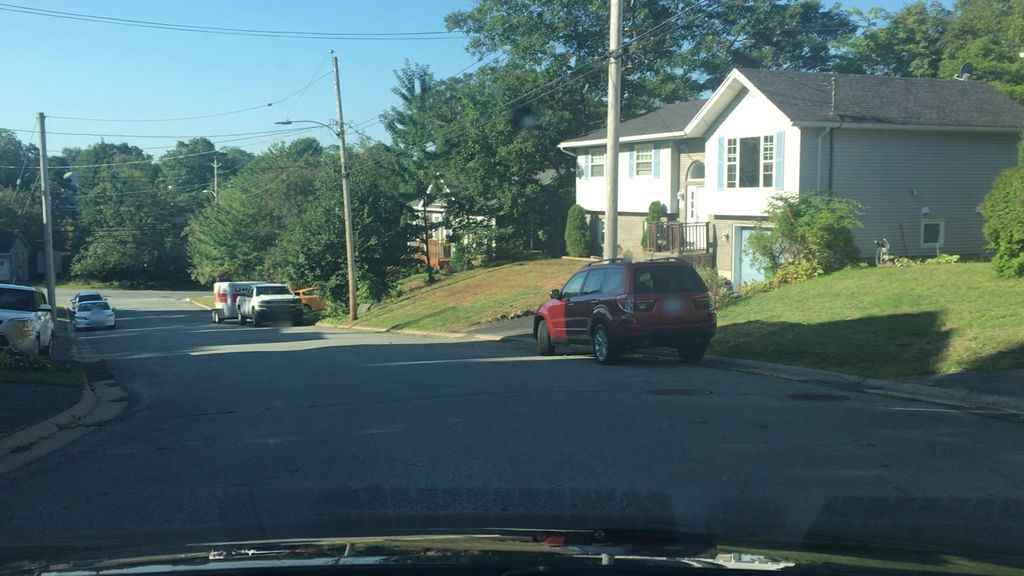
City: halifax